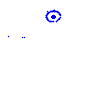
Particle: electron